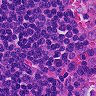
Metastatic tissue present: no